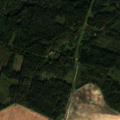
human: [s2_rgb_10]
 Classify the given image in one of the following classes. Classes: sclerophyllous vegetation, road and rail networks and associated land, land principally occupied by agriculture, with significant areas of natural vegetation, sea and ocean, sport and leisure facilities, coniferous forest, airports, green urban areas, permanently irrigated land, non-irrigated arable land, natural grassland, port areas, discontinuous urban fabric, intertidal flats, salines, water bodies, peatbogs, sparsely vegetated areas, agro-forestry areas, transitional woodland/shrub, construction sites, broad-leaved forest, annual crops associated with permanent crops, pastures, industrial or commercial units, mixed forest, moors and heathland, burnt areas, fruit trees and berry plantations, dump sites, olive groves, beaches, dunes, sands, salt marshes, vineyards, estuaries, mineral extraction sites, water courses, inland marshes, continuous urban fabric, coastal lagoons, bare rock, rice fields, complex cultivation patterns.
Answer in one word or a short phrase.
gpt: non-irrigated arable land, coniferous forest, transitional woodland/shrub